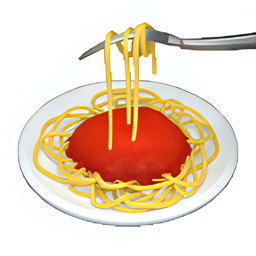
Name: spaghetti
Emoji: 🍝
Group: Food & Drink
Sub-group: food-asian